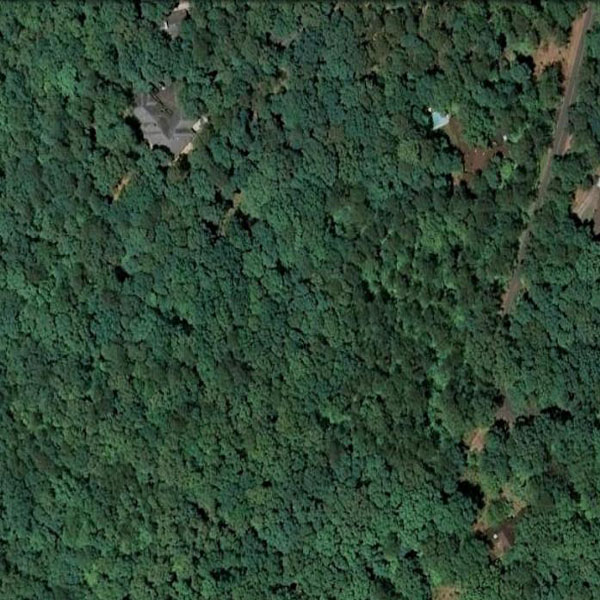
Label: Forest